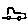
Label: car